Question: Hi I have a xml and xslt code. Please any one help me to do the proper alignment with html table.I tried in the following method, but I did't get the proper result. Hereby I add the code.
'''
<?xml version="1.0" encoding="utf-8" standalone="no"?>
<?xml-stylesheet type="text/xsl" href="XSLTFile1.xslt"?>
<culture-info current-culture="en-US" current-uiculture="en-US" />
<test-suite type="Test Project" name="" executed="True" result="Failure" success="False" time="0.290" asserts="0">
<results>
<test-suite type="Assembly" name="D:\Samples\DemoNUnitTest\UnitTest\bin\Release\UnitTest.dll" executed="True" result="Failure" success="False" time="0.119" asserts="0">
<results>
<test-suite type="Namespace" name="UnitTest" executed="True" result="Failure" success="False" time="0.101" asserts="0">
<results>
<test-suite type="TestFixture" name="DemoUnitTest" executed="True" result="Success" success="True" time="0.075" asserts="0">
<results>
<test-case name="UnitTest.DemoUnitTest.ShouldNotValidNumber" executed="True" result="Success" success="True" time="0.054" asserts="1" />
<test-case name="UnitTest.DemoUnitTest.ShouldValidNumber" executed="True" result="Success" success="True" time="0.000" asserts="1" />
</results>
</test-suite>
<test-suite type="TestFixture" name="NumberValidationTest" executed="True" result="Failure" success="False" time="0.019" asserts="0">
<results>
<test-case name="UnitTest.NumberValidationTest.ShouldNotValidNumber" executed="True" result="Failure" success="False" time="0.014" asserts="1">
<failure>
<message>
<![CDATA[ Expected: True But was:False ]]>
</message>
<stack-trace>
<! CDATA[at UnitTest.NumberValidationTest.ShouldNotValidNumber() in D:\Samples\DemoNUnitTest \UnitTest\Class1.cs:line 24 ]]>
</stack-trace>
</failure>
</test-case>
<test-case name="UnitTest.NumberValidationTest.ShouldValidNumber" executed="True" result="Success" success="True" time="0.001" asserts="1" />
</results>
</test-suite>
</results>
</test-suite>
</results>
</test-suite>
<test-suite type="Assembly" name="D:\Samples\UnitTest.dll" executed="True" result="Failure" success="False" time="0.106" asserts="0">
<results>
<test-suite type="Namespace" name="UnitTest" executed="True" result="Failure" success="False" time="0.089" asserts="0">
<results>
<test-suite type="TestFixture" name="DemoUnitTest" executed="True" result="Success" success="True" time="0.073" asserts="0">
<results>
<test-case name="UnitTest.DemoUnitTest.ShouldNotValidNumber" executed="True" result="Success" success="True" time="0.058" asserts="1" />
<test-case name="UnitTest.DemoUnitTest.ShouldValidNumber" executed="True" result="Success" success="True" time="0.001" asserts="1" />
</results>
</test-suite>
<test-suite type="TestFixture" name="NumberValidationTest" executed="True" result="Failure" success="False" time="0.011" asserts="0">
<results>
<test-case name="UnitTest.NumberValidationTest.ShouldNotValidNumber" executed="True" result="Failure" success="False" time="0.007" asserts="1">
<failure>
<message><![CDATA[ Expected: True But was: False]]></message>
<stack-trace>
<![CDATA[at UnitTest.NumberValidationTest.ShouldNotValidNumber()
]]>
</stack-trace>
</failure>
</test-case>
<test-case name="UnitTest.NumberValidationTest.ShouldValidNumber" executed="True" result="Success" success="True" time="0.000" asserts="1" />
</results>
</test-suite>
</results>
</test-suite>
</results>
</test-suite>
</results>
</test-suite>
</test-results>
'''
This is my XSL code
'''
<?xml version="1.0" encoding="ISO-8859-1"?>
<xsl:stylesheet version="1.0" xmlns:xsl="http://www.w3.org/1999/XSL/Transform">
<xsl:output method="html"/>
<xsl:template match="/">
<html>
<table border="1">
<!-- The tabel header -->
<tr>
<th>Assembly</th>
</tr>
<!-- selecting the assamblys -->
<xsl:call-template name="cal"/>
</table>
</html>
</xsl:template>
<!-- template for the creation of tabel rows -->
<xsl:template match="//test-suite[@type='Assembly']" name="cal" >
<xsl:for-each select="//test-suite[@type='Assembly']">
<tr>
<td>
<xsl:value-of select="@name"/>
</td>
<td colspan="0">
<table>
<tr>
<th>TestFixture</th>
</tr>
<xsl:for-each select=".//test-suite[@type='TestFixture']">
<tr>
<td colspan="0" >
<xsl:value-of select="@name"/>
</td>
<td >
<table>
<tr>
<th>Test Cases</th>
<th>Result</th>
<th>Message</th>
</tr>
<xsl:for-each select=".//test-case">
<tr>
<td colspan="0">
<xsl:value-of select="@name"/>
</td>
<xsl:choose >
<xsl:when test="@result='Success'">
<td colspan="0">
<xsl:value-of select="@result"/>
</td>
</xsl:when>
<xsl:otherwise >
<td bgcolor="red" >
<xsl:value-of select="@result"/>
</td>
<td bgcolor="red">
<xsl:value-of select=".//message"/>
</td>
</xsl:otherwise>
</xsl:choose>
</tr>
</xsl:for-each>
</table>
</td>
</tr>
</xsl:for-each>
</table>
</td>
</tr>
</xsl:for-each>
</xsl:template>
</xsl:stylesheet>
'''
And My Result will look like the following:

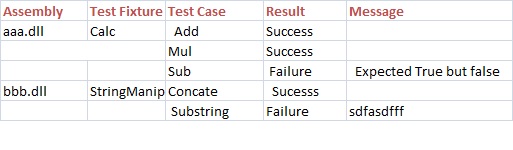
Answer: The following transformation should do the trick.
'''
<?xml version="1.0" encoding="ISO-8859-1"?>
<xsl:stylesheet version="1.0" xmlns:xsl="http://www.w3.org/1999/XSL/Transform">
<xsl:output method="html"/>
<xsl:template match="/">
<html>
<head>
<title></title>
</head>
<body>
<table>
<thead>
<tr>
<th>Assemly</th>
<th>Test Fixture</th>
<th>Test Case</th>
<th>Result</th>
<th>Message</th>
</tr>
</thead>
<tbody><xsl:for-each select="//test-case">
<tr>
<td><xsl:if test="count(ancestor::test-suite[@type='TestFixture']/preceding-sibling::test-suite[@type='TestFixture'])=0 and count(preceding-sibling::test-case)=0">
<xsl:value-of select="ancestor::test-suite[@type='Assembly']/@name" />
</xsl:if></td>
<td><xsl:if test="count(preceding-sibling::test-case)=0">
<xsl:value-of select="ancestor::test-suite[@type='TestFixture']/@name" />
</xsl:if></td>
<td><xsl:value-of select="@name"/></td>
<xsl:choose>
<xsl:when test="@result='Success'">
<td><xsl:value-of select="@result"/></td>
<td></td>
</xsl:when>
<xsl:otherwise>
<td bgcolor="red"><xsl:value-of select="@result"/></td>
<td bgcolor="red"><xsl:value-of select=".//message"/></td>
</xsl:otherwise>
</xsl:choose>
</tr>
</xsl:for-each></tbody>
</table>
</body>
</html>
</xsl:template>
</xsl:stylesheet>
'''